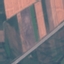
Land use / land cover: Highway